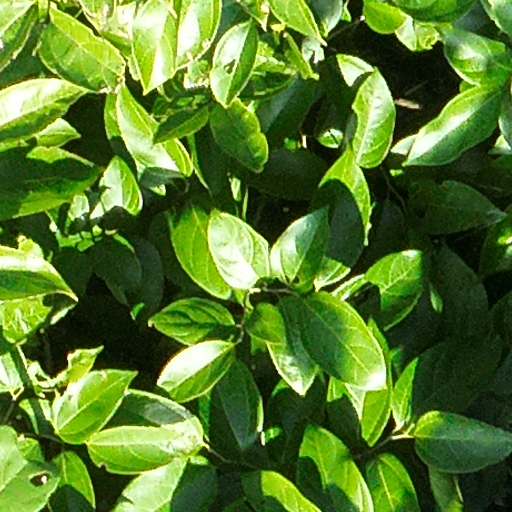
Species: Celtis schippii
GBIF accepted scientific name: Celtis schippii
Crown area (m\u00b2): 91.34